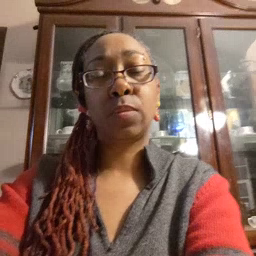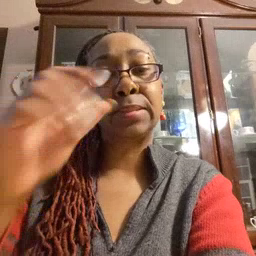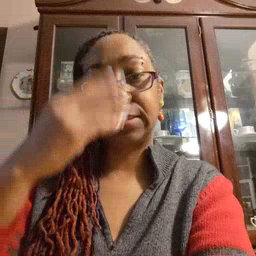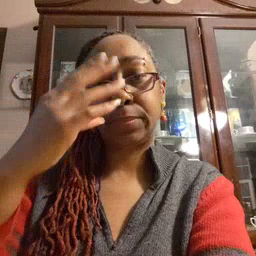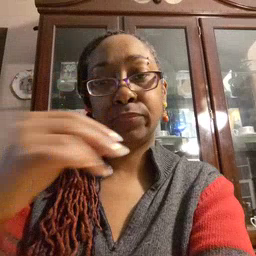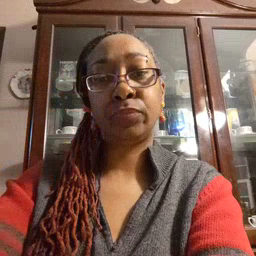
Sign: sleep